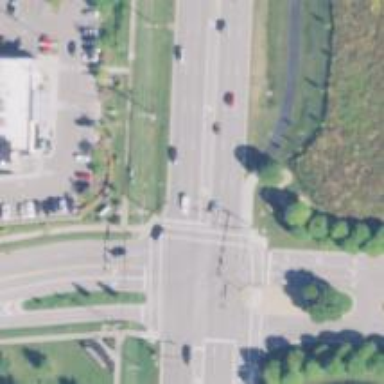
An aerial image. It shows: Marked crossing on the road.